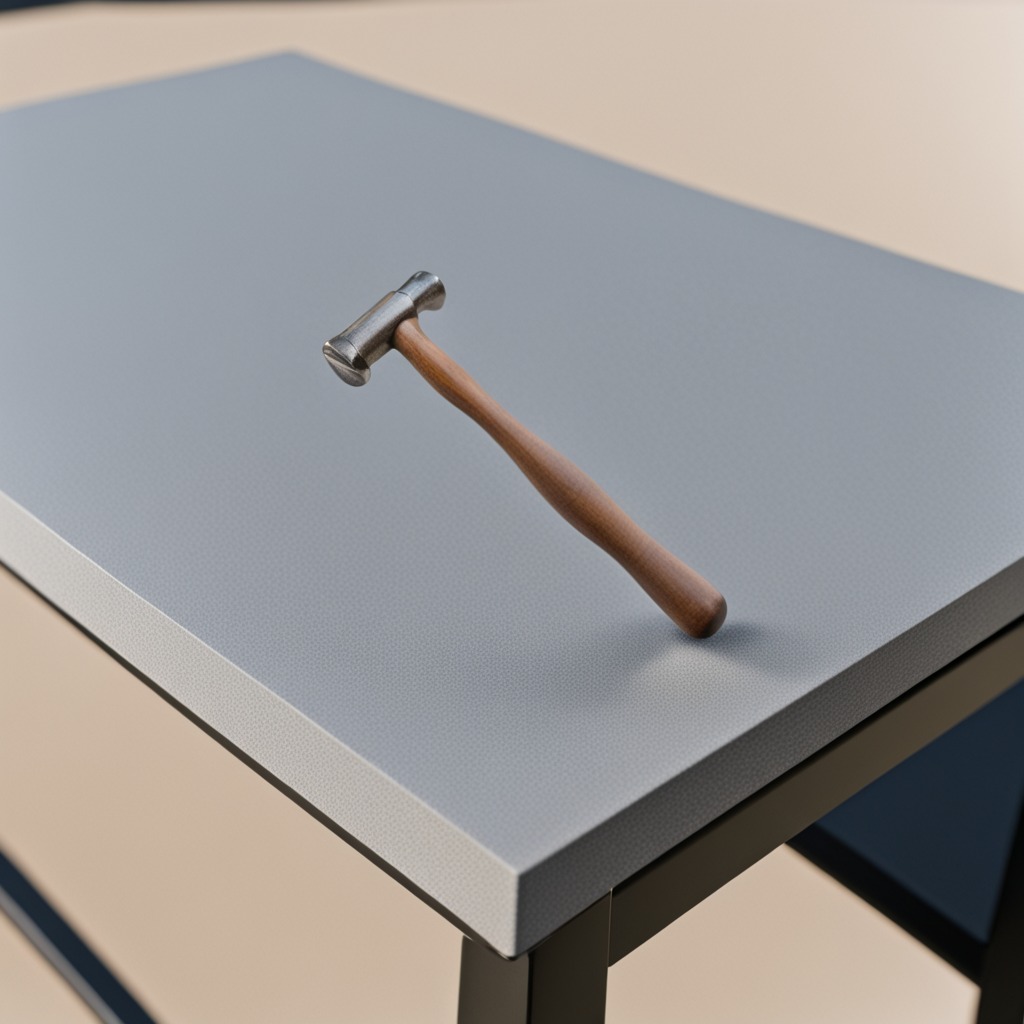
A hammer lies on the table.